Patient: sex M, age 62
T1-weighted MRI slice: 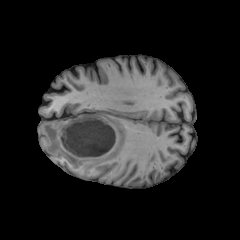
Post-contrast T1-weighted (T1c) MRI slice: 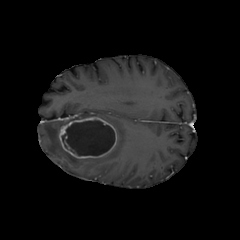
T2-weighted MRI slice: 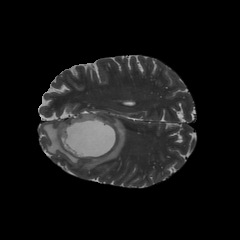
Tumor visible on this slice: yes
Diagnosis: Glioblastoma, IDH-wildtype
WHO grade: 4